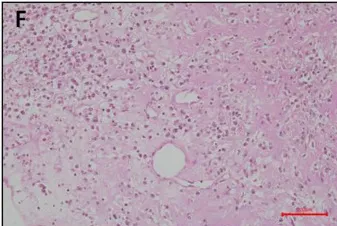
Photomicrograph of liver pathology. . Liver pathology after left partial segmentectomy). (F) Focal chronic inflammation and fibrosis shown on liver. Hematoxylin and eosin stain; magnification, 200X. Scale bar = 100 microns.
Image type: pathology (h&e)